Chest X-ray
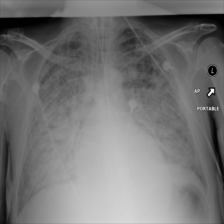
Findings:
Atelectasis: negative
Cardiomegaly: negative
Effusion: negative
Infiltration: negative
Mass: negative
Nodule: negative
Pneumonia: negative
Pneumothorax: negative
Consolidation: negative
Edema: negative
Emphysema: negative
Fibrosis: negative
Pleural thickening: negative
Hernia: negative